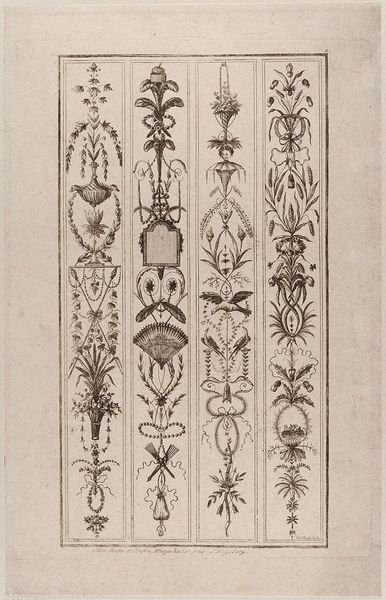
Titel: Blatt 1 aus einer Folge von Pilasterfüllungen
Künstler: Domenicus Fietta
Standort: Hamburg
Institution: Museum für Kunst und Gewerbe Hamburg
Schlagwörter: feder, vogel, blume, blumen, tiere, fächer, ornament, girlande, pflanze, papier, grafik, graphik, ornamente, strauss, fotografie, photographie, druckgraphik, druckgrafik, stich, kranz, girlanden, kupferstich, kandelaber, groteske, spalte, tierornament, vogelnest, reproduktionen, blumengewinde, druckerzeugnisse, pflanzenornamente, blüte, vögel, ornamentstich, vorlageblätter, füllung, küken